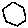
Label: hexagon